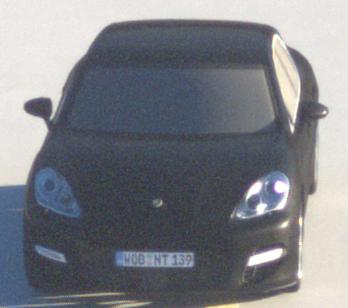
Make: Porsche
Model: Panamera
Detailed model: Panamera (970)
Model produced from: 2010/05
Model produced until: 2013/04
Doors: 5
Color: black
Road condition: dry road
Daytime: sunrise or sunset
Contrast: high contrast